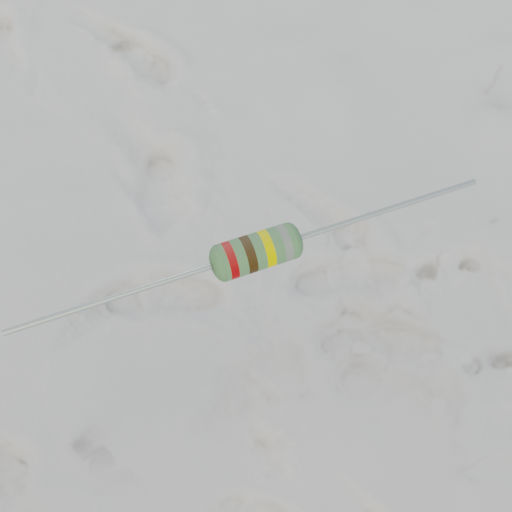
Resistor colour bands (in order): red, brown, yellow, silver